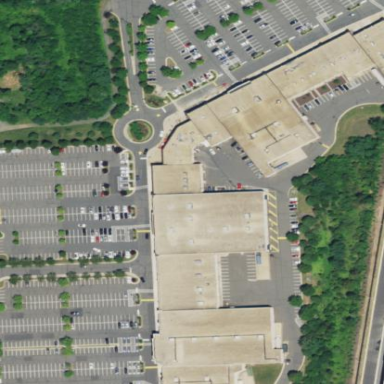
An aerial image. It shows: Retail area.